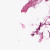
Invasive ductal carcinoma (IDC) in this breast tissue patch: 0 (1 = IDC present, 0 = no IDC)